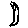
Label: moon